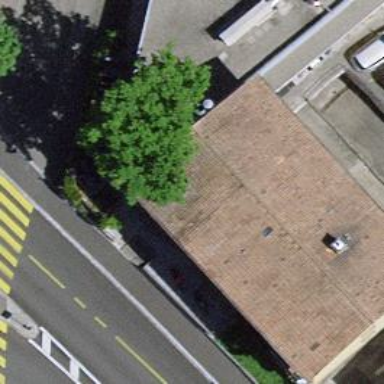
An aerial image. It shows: Restaurant.